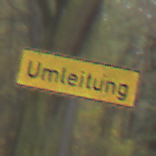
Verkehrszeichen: Umleitungsankuendigung
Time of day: MorningAfternoon
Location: Outdoor (Nature)
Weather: Overcast
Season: Autumn
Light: Natural